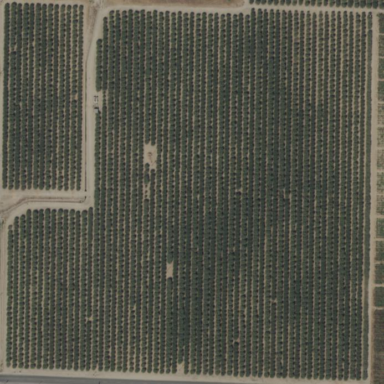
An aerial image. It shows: Vineyard growing grapes.